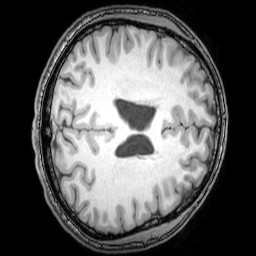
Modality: T1w
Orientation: axial
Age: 26
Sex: male
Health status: healthy
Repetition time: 0.081 s
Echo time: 0.037 s